Question: Which 'Android' 'layout' would be best suited for this example. Inside each box would be a picture. I am mainly wondering what would be the best parent layout for the entire screen.
I was probably going to use 'TableLayout' for each of the rows of boxes. Then have each column in the 'TableLayout' be a 'FrameLayout'. Then have each 'FrameLayout' contain the picture.
But i am not sure what parent 'Layout' i should use to contain the entire screen.
I would like this to be able to fit in 'Landscape' on the majority of the phones on the market. Maybe it resizes everything to fit those screens in landscape.
I would also like there to be spacing between those 'TableLayouts'.
Any assistance is greatly appreciated.
Thanks.
---

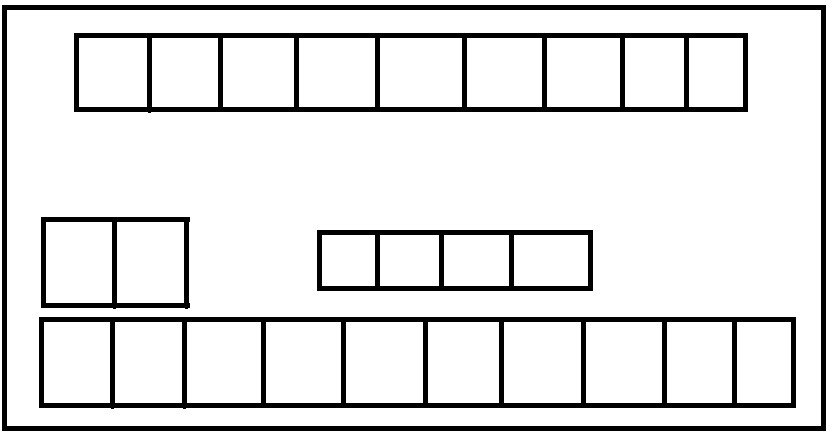
Answer: If I were building that, and the number of images/boxes in each set was static, I would probably use 'RelativeLayout' as the parent and 'LinearLayout' for each of the "rows." Then just use 'ImageView' directly as children of the 'LinearLayout'. 'RelativeLayout' allows you to position things relative to each other or the parent.